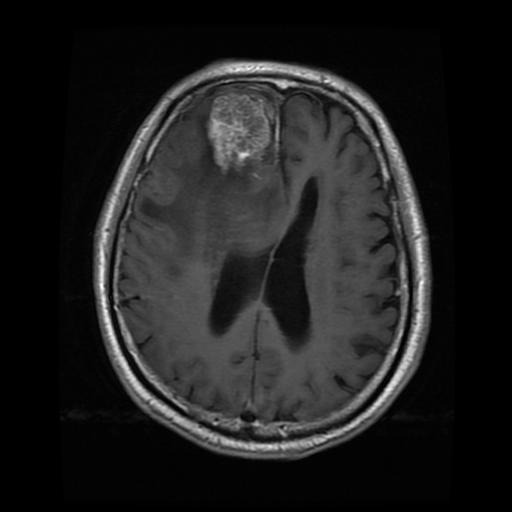
Label: meningioma